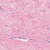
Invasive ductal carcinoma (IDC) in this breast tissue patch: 0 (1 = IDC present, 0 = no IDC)